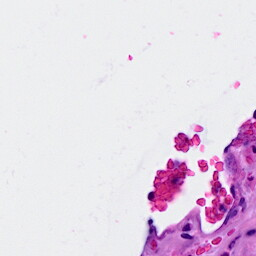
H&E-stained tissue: Breast